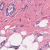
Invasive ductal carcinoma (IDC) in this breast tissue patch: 0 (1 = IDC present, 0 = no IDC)